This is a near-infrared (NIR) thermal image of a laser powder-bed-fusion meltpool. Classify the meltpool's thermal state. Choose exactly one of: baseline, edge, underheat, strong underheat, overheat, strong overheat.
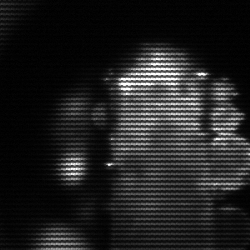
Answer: strong underheat